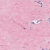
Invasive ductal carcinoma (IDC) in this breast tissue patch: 1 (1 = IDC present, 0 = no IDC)